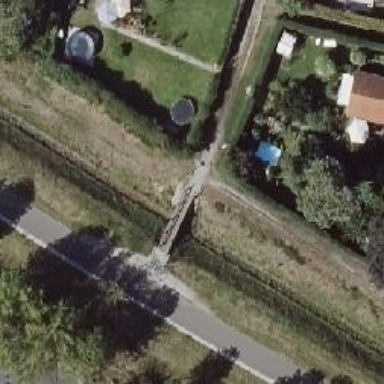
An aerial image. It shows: Footway on bridge.